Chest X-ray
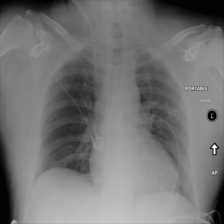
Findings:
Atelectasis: negative
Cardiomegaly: negative
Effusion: negative
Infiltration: negative
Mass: negative
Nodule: negative
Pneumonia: negative
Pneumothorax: negative
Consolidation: negative
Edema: negative
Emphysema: negative
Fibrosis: negative
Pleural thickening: positive
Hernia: negative